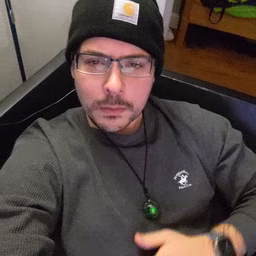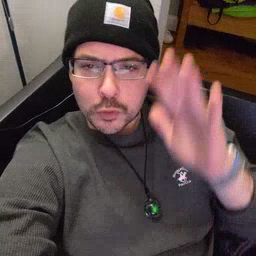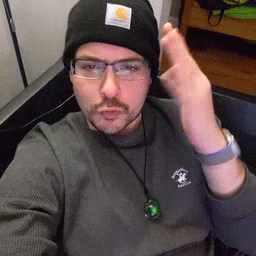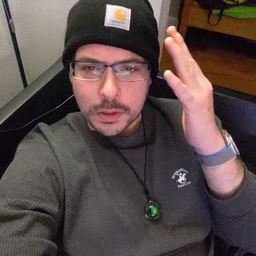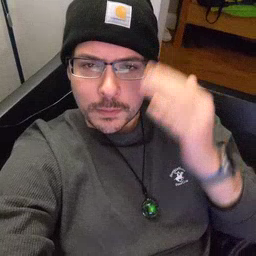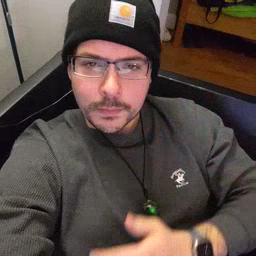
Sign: tree